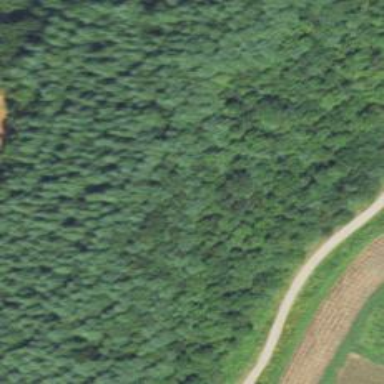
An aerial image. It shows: Semi-deciduous needle-leaved woodland.